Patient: sex M, age 49
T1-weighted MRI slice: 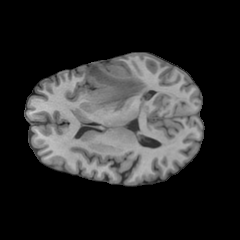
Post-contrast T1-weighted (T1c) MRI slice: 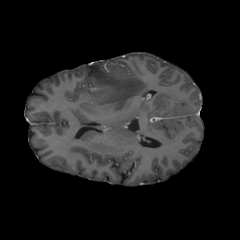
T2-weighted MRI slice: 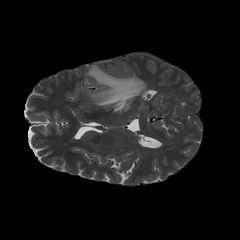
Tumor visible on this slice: yes
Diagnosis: Glioblastoma, IDH-wildtype
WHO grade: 4